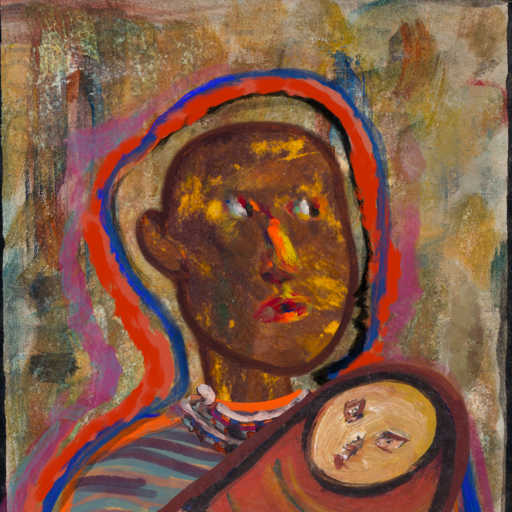
Background: Pipe, Head And Neck Side: Comrade, Face Side: An_Impression, Bust: Experience, Hair Side: Experience, Head Accessory: Blank, Second Necklace: Blank, Necklace: Hypocrite_1, Baby: After_Raid_Baby